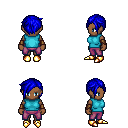
a pixel art fantasy rpg character, female body template, human, dark skin, teal sleeveless shirt, magenta pants, blue pixie cut hairstyle, leather bracers, gold boots, four views (front, back, left, right), 2x2 character sprite sheet, small pixel art, hard edges, no anti-aliasing